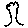
Label: tree